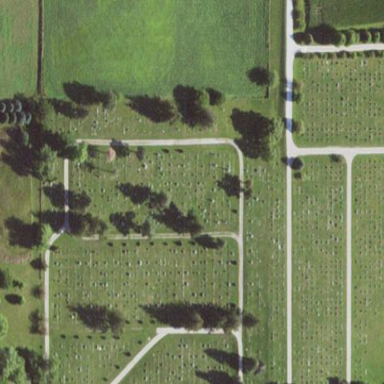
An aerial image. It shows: Cemetery.